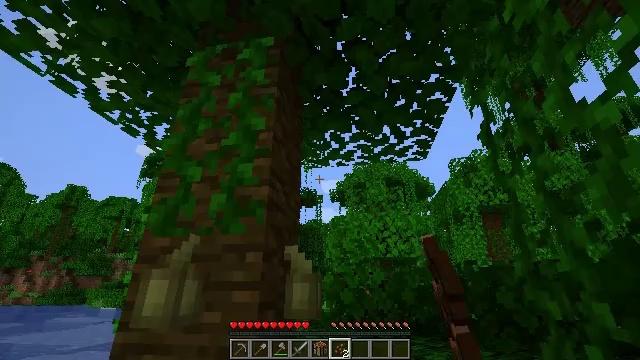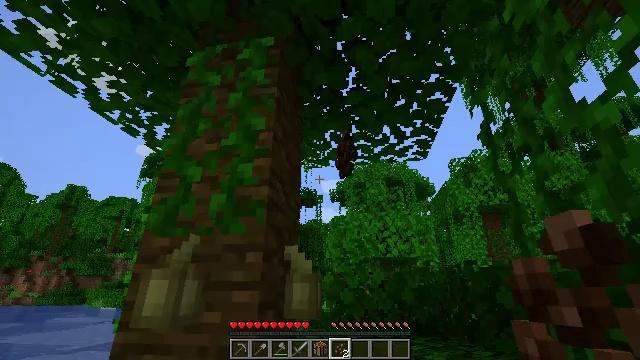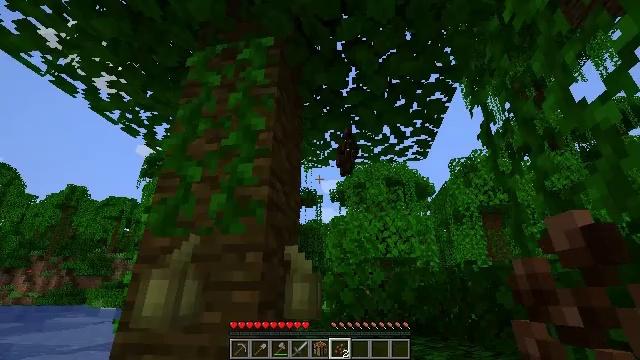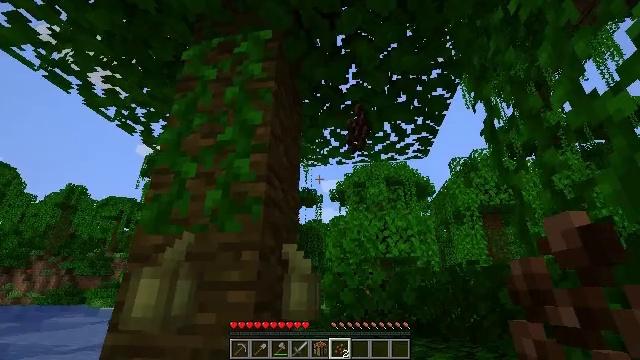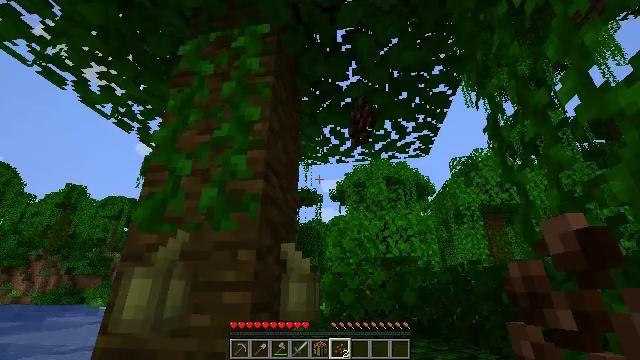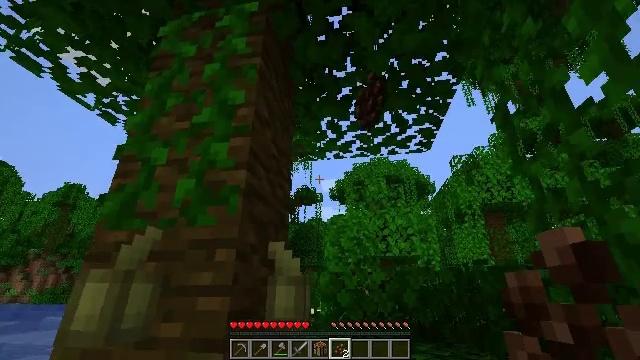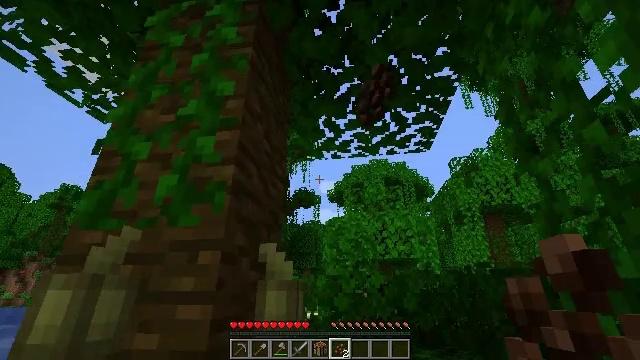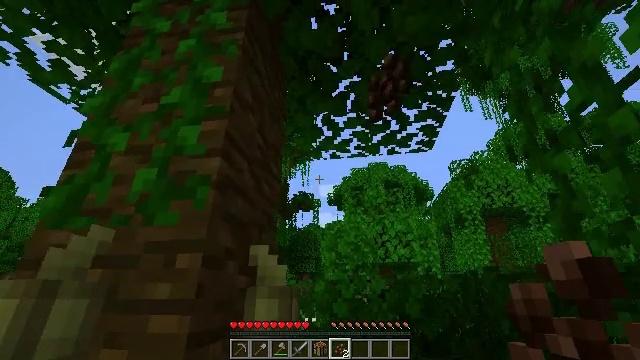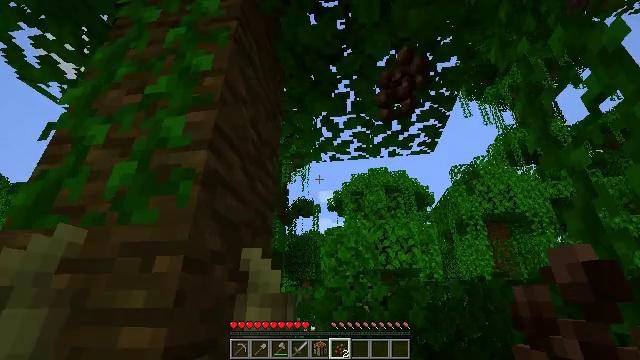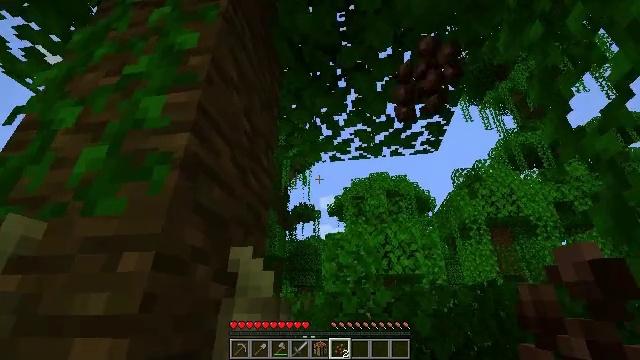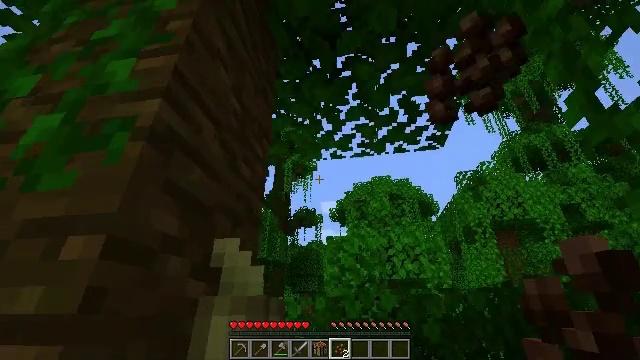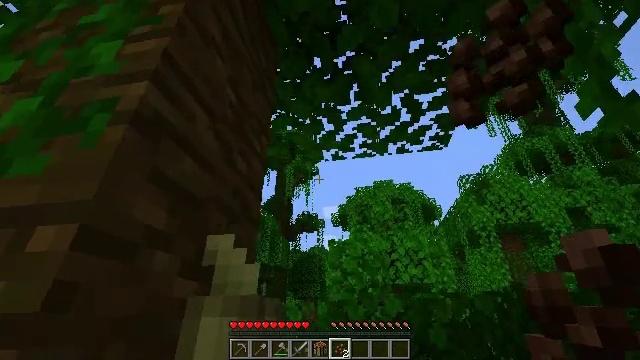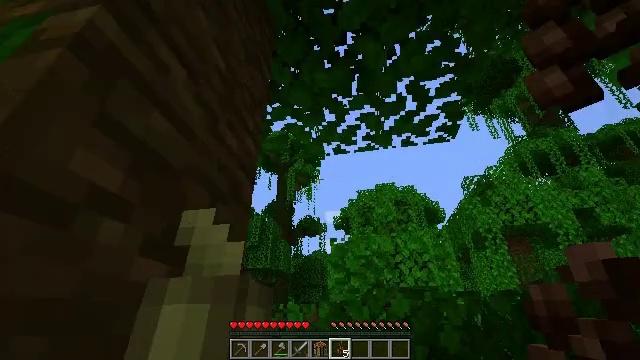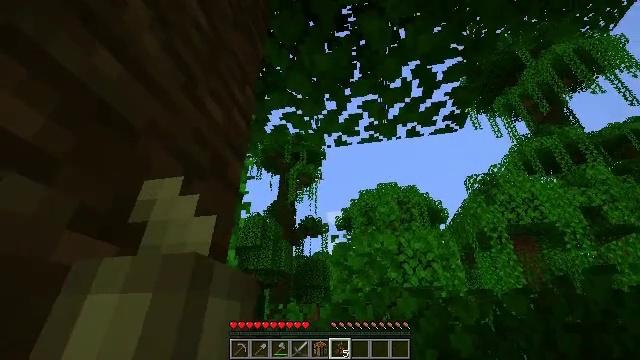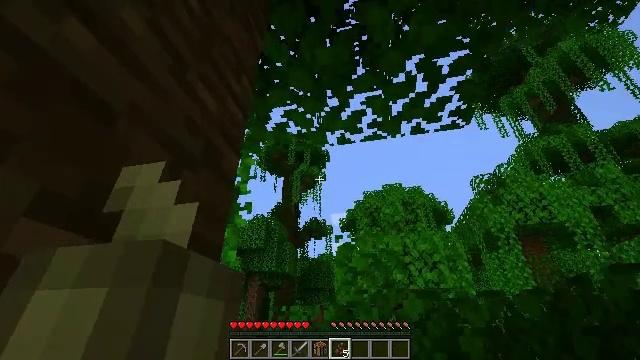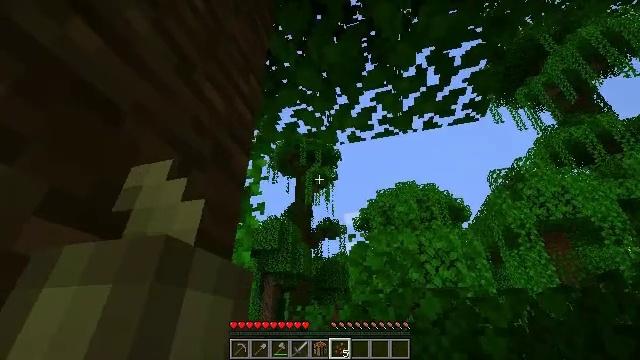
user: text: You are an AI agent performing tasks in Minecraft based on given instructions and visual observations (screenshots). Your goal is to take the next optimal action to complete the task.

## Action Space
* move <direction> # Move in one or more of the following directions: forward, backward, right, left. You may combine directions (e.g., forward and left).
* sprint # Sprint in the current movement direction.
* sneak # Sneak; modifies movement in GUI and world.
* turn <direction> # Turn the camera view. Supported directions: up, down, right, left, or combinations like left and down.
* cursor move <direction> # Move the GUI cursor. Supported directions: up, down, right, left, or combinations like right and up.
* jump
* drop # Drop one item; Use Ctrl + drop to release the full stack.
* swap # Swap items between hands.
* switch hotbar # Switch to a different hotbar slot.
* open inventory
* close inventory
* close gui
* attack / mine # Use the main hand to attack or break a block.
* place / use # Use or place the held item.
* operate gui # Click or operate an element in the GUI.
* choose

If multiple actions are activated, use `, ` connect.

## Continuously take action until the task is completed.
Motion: motion action
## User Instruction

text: Harvest the cocoa pods from the jungle tree.
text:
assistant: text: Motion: attack / mine
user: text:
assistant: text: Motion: attack / mine
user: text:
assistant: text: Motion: move forward, attack / mine
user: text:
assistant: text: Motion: move forward
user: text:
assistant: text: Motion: move forward and move right
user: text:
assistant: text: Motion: move forward and move right
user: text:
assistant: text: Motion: move forward and move right
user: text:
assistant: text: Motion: move forward and move right, turn up
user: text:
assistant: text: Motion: move forward and move right, turn up
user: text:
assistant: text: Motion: move forward and move right, turn up
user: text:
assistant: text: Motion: move forward, turn up
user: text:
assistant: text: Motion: move forward
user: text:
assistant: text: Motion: no_op
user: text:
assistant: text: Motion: turn left
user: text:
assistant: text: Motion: turn left
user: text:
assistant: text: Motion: turn left and down
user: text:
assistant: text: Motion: move back and move left, turn left and down
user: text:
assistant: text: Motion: move back and move left, turn left and down
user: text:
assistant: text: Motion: move back and move left, turn left and down
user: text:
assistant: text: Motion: move back and move left, turn left and down
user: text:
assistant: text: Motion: move back and move left, turn left and down
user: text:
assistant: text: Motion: move back and move left, turn left and down
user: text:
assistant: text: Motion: move back and move left, turn down
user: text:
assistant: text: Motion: move left, turn down
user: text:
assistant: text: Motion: move left
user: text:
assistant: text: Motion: move left, turn right
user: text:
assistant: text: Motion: move forward and move left, turn right
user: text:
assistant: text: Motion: move forward and move left, turn right
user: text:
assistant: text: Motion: move forward and move left, turn right
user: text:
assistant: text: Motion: move forward and move left, turn right